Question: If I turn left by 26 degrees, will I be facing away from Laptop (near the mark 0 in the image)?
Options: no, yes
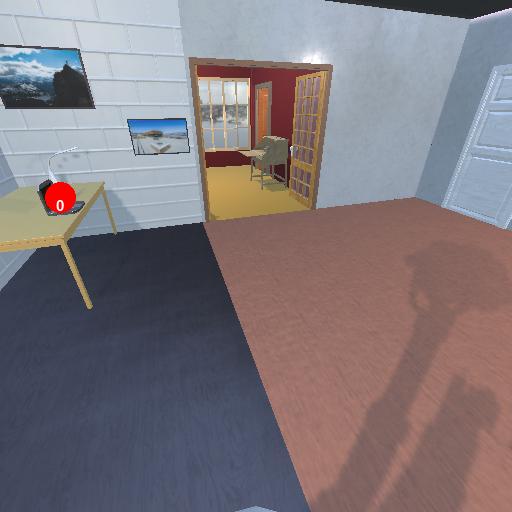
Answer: no